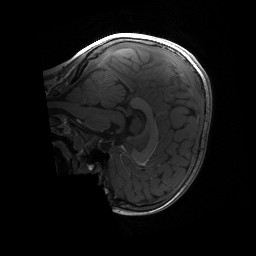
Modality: T1w
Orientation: sagittal
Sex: male
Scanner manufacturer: siemens
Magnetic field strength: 3 T
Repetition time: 1.9 s
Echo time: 0.00243 s